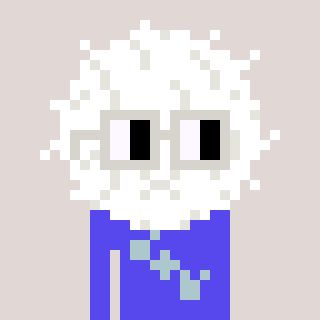
a pixel art character with square light gray glasses, a cottonball-shaped head and a computerblue-colored body on a warm background